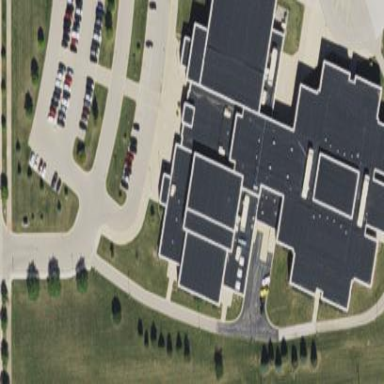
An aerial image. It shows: School building.